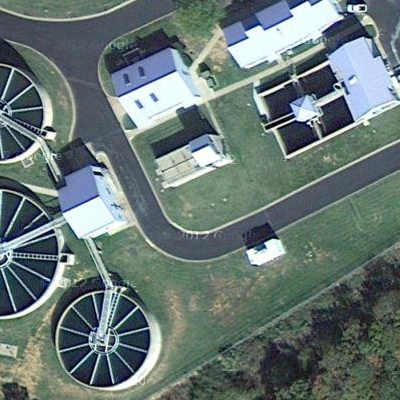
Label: Industry